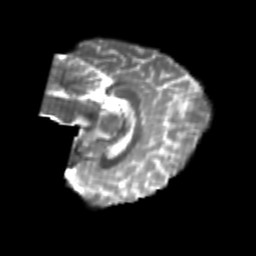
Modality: T2w
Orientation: sagittal
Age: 25
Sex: female
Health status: healthy
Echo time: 0.074 s